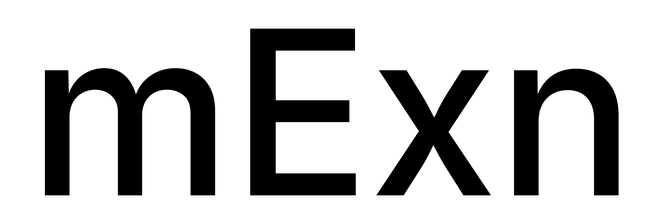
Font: Inter_Medium